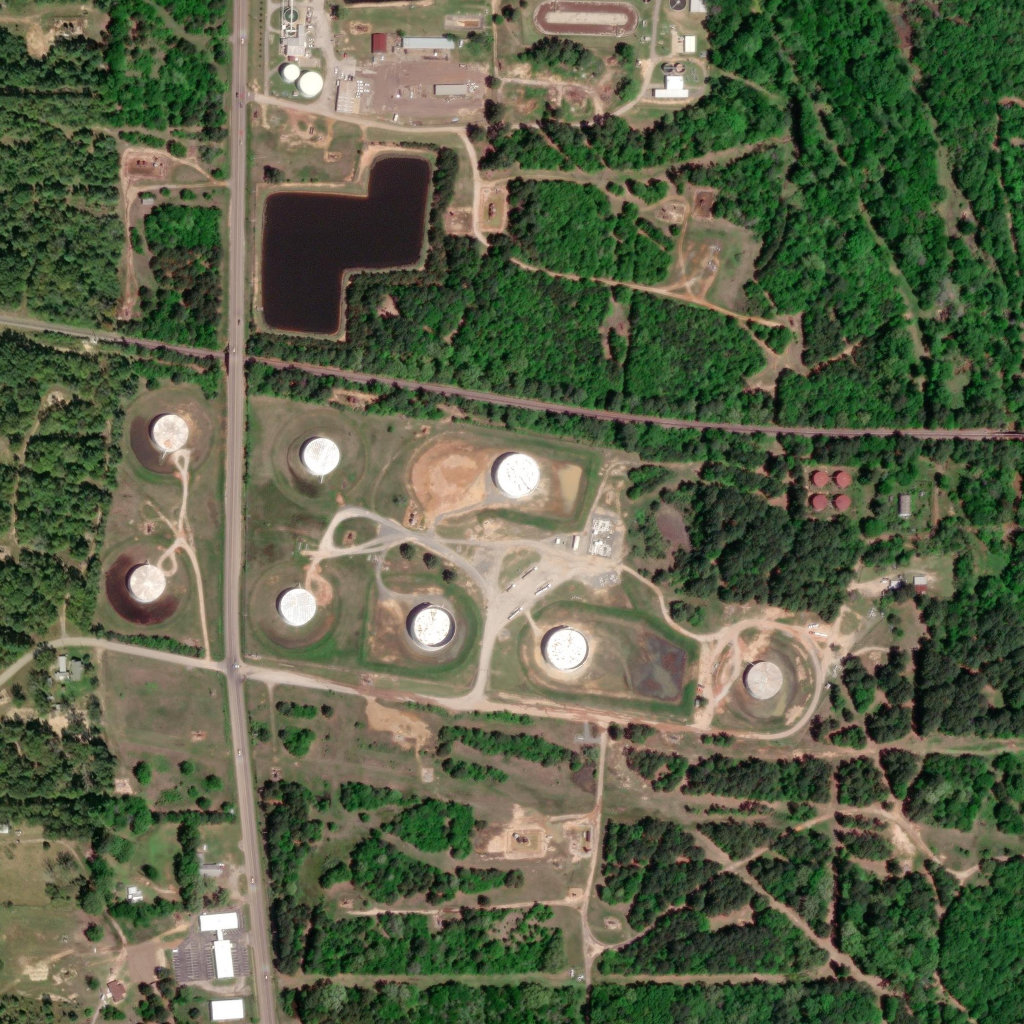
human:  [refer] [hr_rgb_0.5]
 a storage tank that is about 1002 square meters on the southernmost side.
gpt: <box>[[72, 64, 77, 69, 0]]</box>